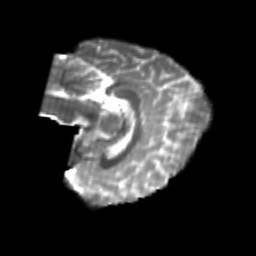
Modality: T2w
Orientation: sagittal
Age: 25
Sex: female
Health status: healthy
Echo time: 0.074 s